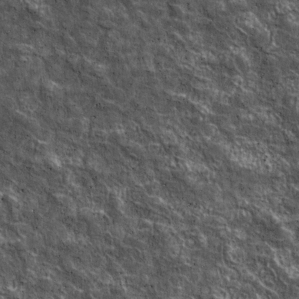
Label: non_frost